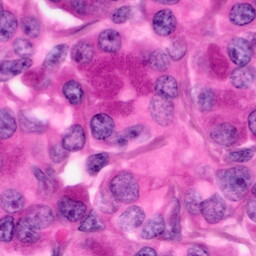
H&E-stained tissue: Pancreatic